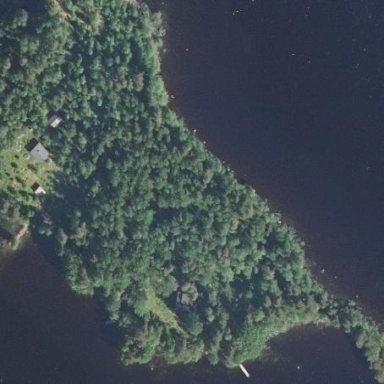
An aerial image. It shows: Islet surrounded by woodland.